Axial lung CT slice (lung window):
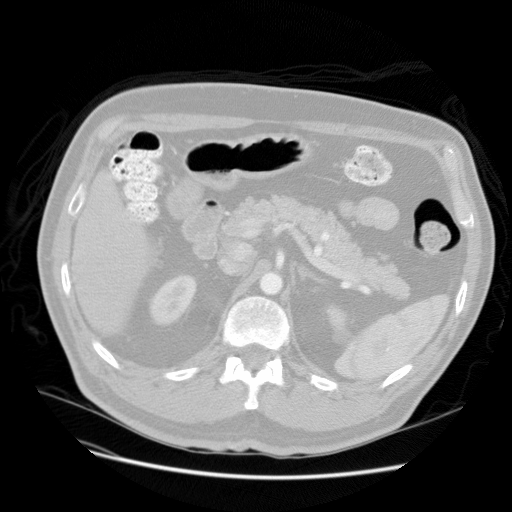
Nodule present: no